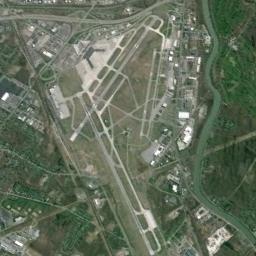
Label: airport